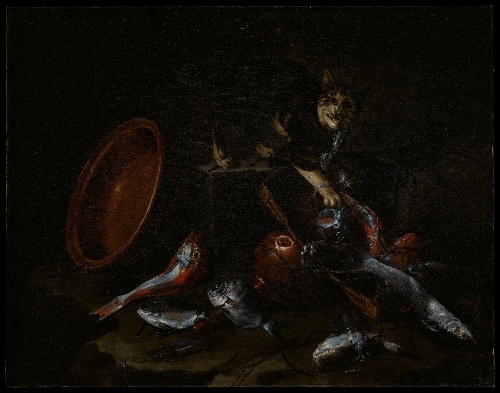
Title: A Cat Stealing Fish
Artist: Giuseppe Recco
Artist bio: Italian, Neapolitan, 1634–1695
Date: late 1660s
Object type: Painting
Classification: Paintings
Medium: Oil on canvas
Dimensions: 38 x 50 1/2 in. (96.5 x 128.3 cm)
Department: European Paintings
Credit line: Purchase, 1871
Accession year: 1871
Repository: Metropolitan Museum of Art, New York, NY
Tags: Cats|Fish|Still Life